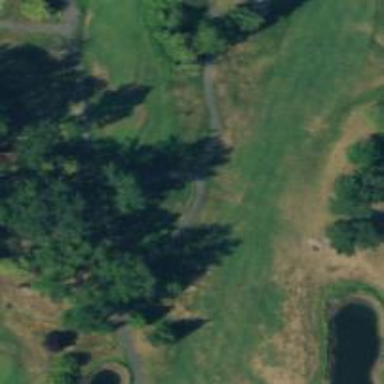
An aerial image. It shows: Path for both road and golf.